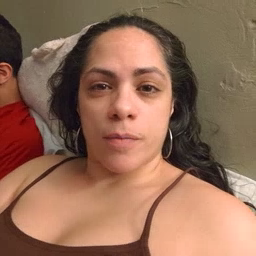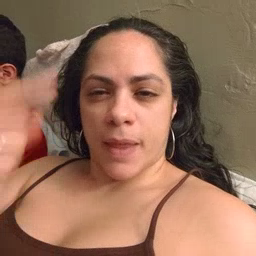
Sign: face